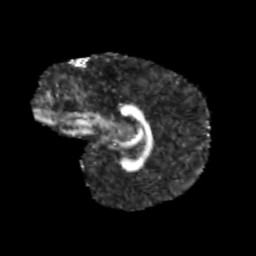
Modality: FA
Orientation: sagittal
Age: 10
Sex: male
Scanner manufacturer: siemens
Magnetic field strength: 3 T
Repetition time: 3.8 s
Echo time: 0.07 s